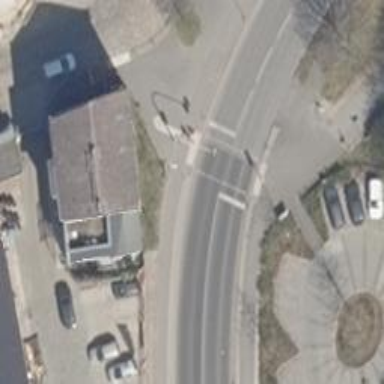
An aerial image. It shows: Road with traffic signals indicating pedestrian crossing.